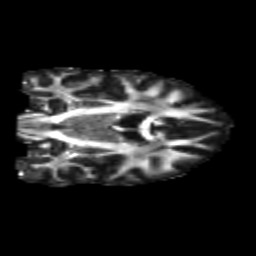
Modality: FA
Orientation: coronal
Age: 22
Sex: female
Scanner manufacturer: siemens
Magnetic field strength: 3 T
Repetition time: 1.8 s
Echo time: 0.07 s